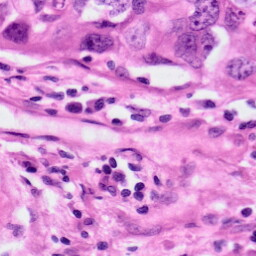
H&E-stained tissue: Lung